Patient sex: M
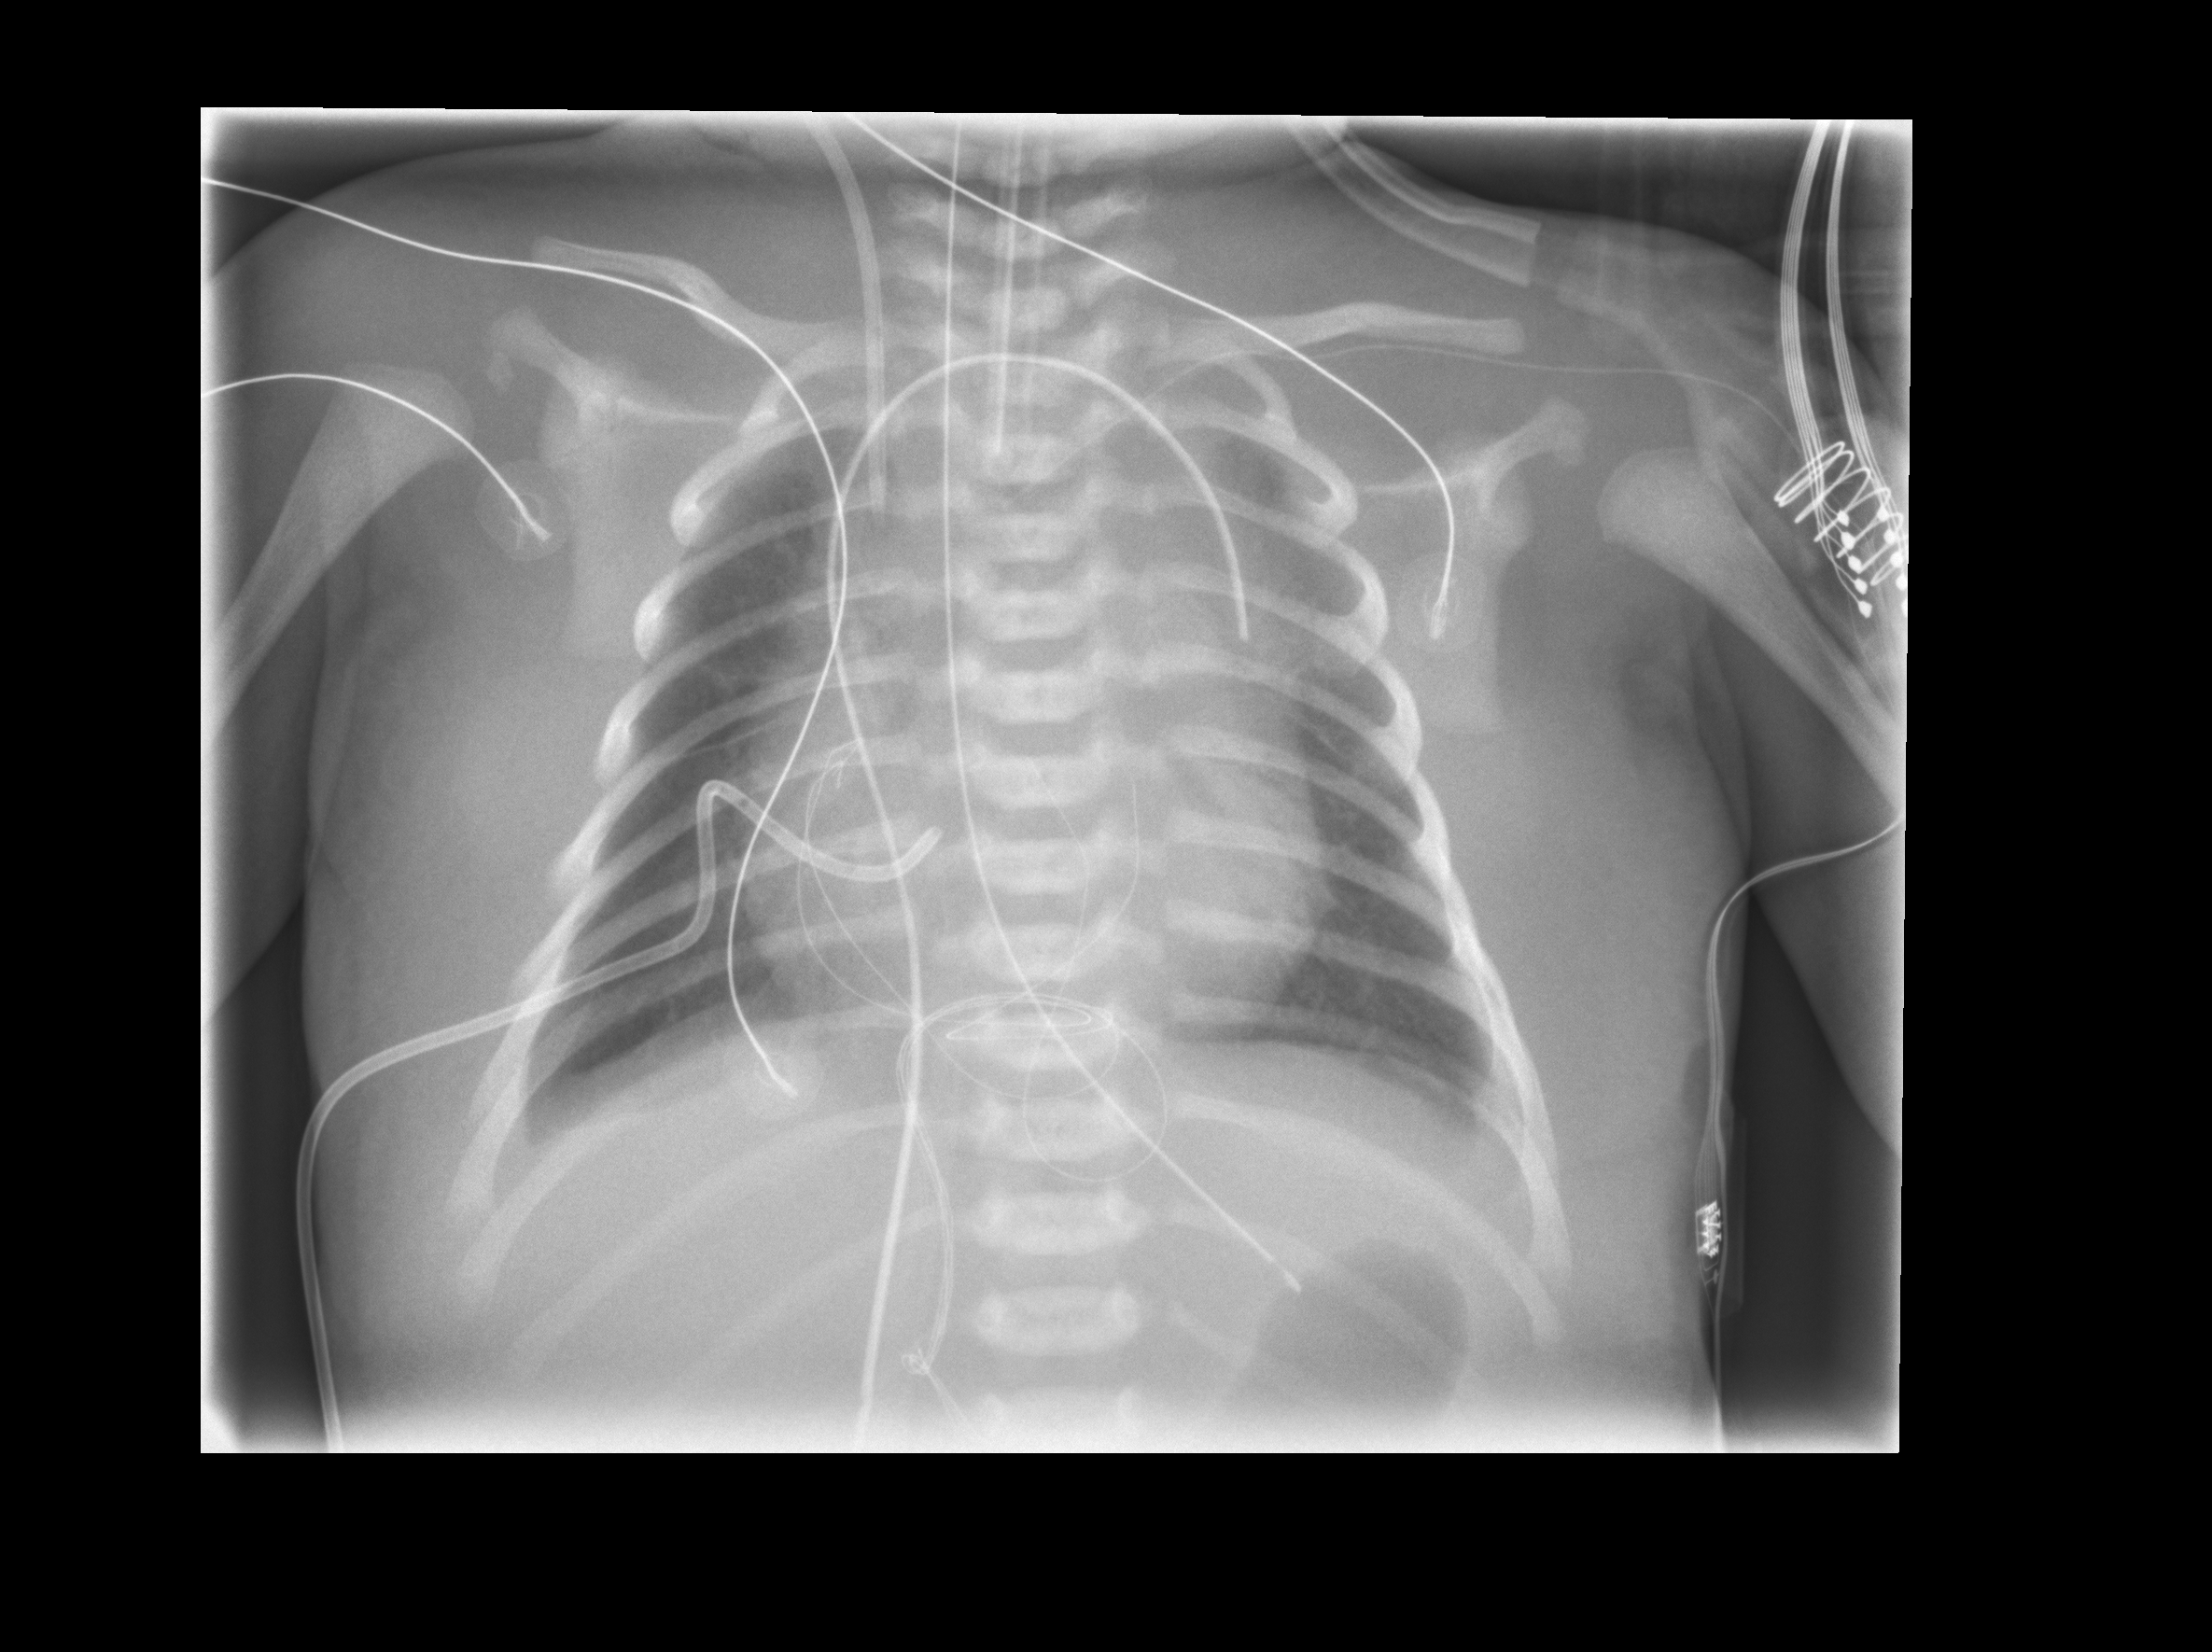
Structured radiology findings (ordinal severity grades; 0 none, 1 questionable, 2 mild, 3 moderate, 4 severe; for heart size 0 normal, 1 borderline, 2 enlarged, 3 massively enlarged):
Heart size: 2
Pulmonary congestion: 0
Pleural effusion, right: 2
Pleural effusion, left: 2
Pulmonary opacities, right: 0
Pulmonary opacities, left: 0
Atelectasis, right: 0
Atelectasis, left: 0